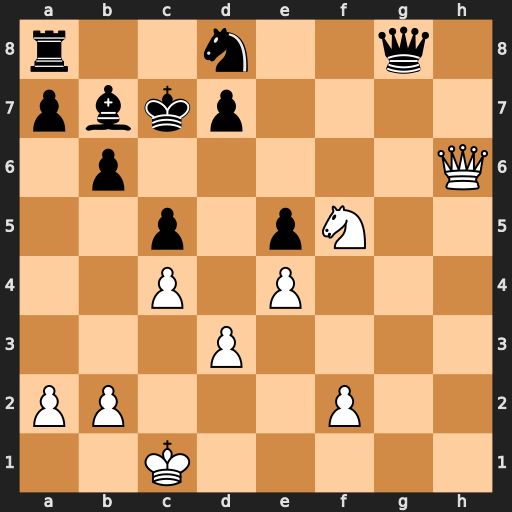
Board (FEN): r2n2q1/pbkp4/1p5Q/2p1pN2/2P1P3/3P4/PP3P2/2K5
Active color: w
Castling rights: -
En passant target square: -
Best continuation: Qd6+ Kc8 Ne7#